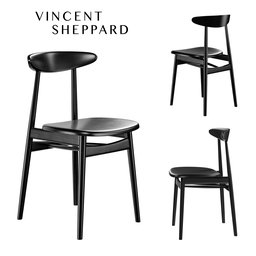
Label: furniture